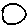
Label: circle